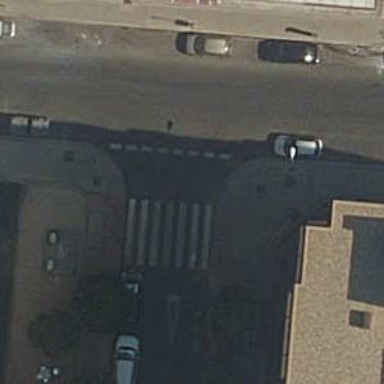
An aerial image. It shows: Uncontrolled zebra crossing on the road.